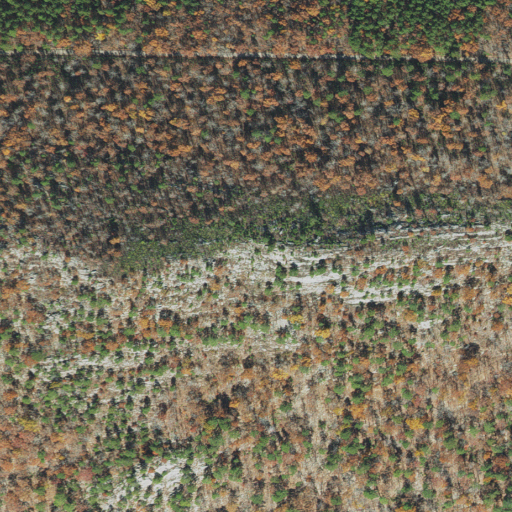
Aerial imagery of mountain in Arkansas named Grindstone Mountain containing deciduous forest, open development, grassland, evergreen forest, shrub, pasture, low intensity development, and mixed forest